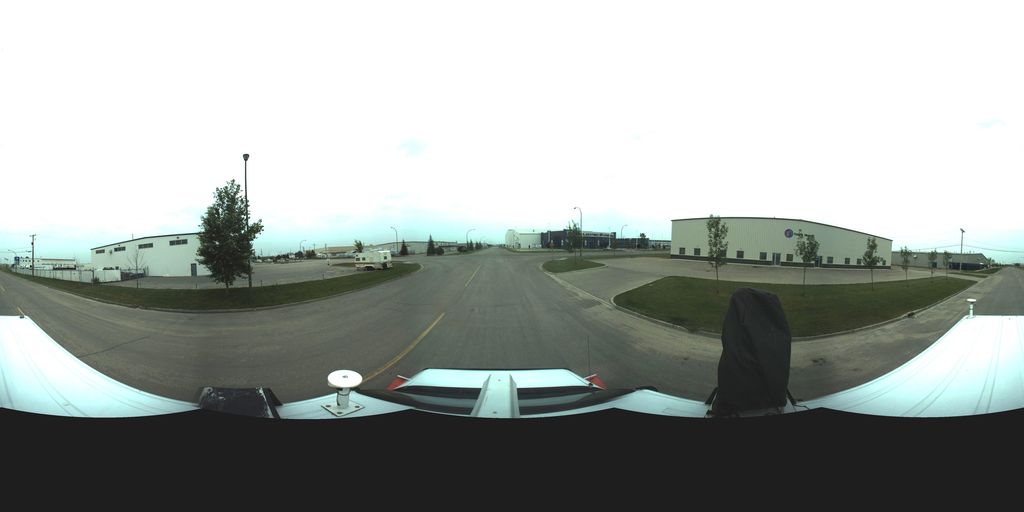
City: saskatoon